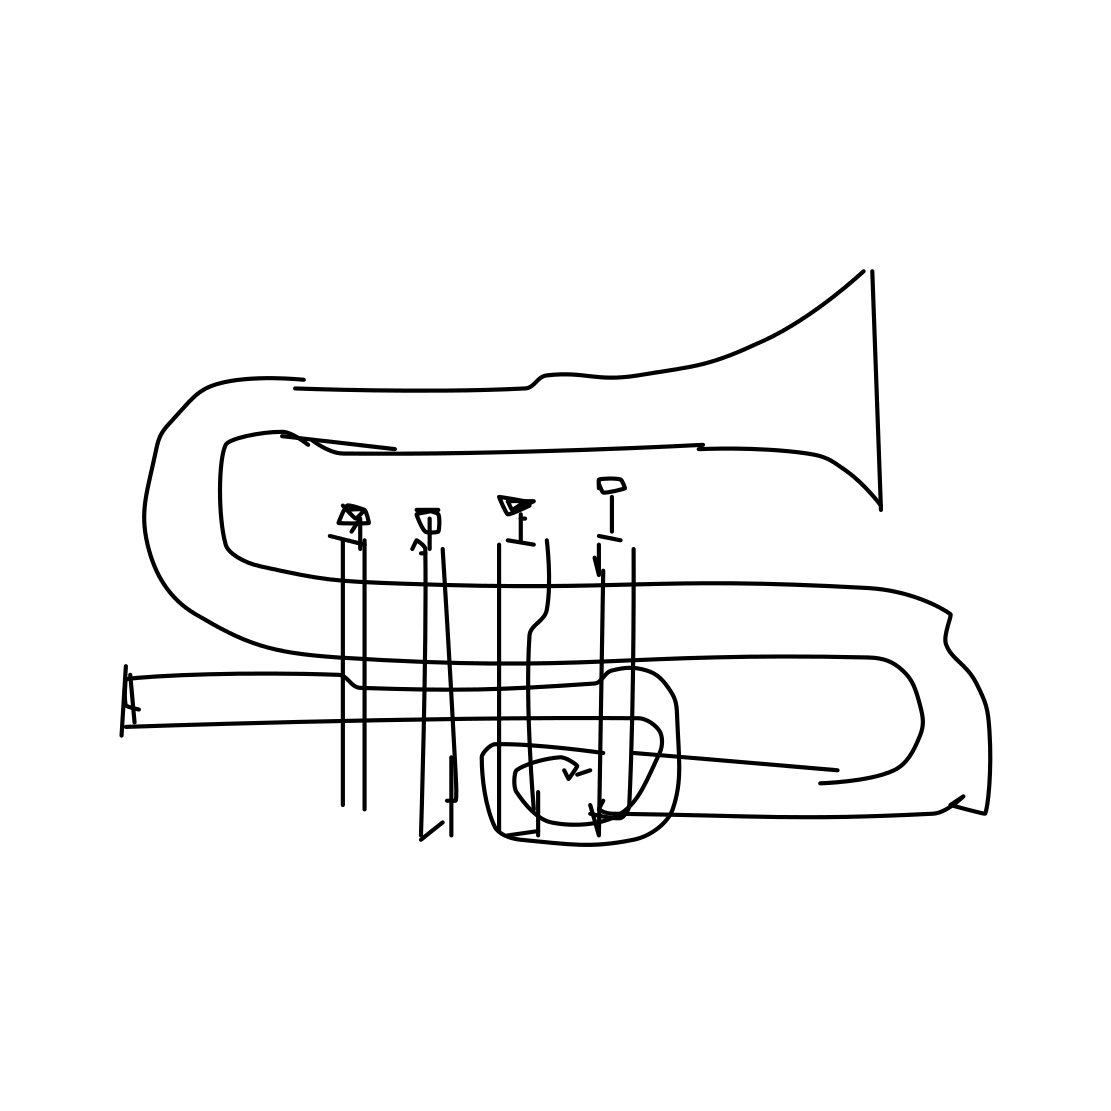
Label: trumpet